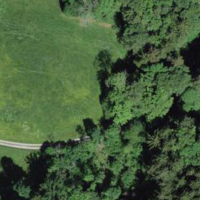
EUNIS habitat code: 41
Species observed at this site:
Filipendula ulmaria